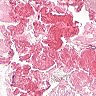
Metastatic tissue present: no